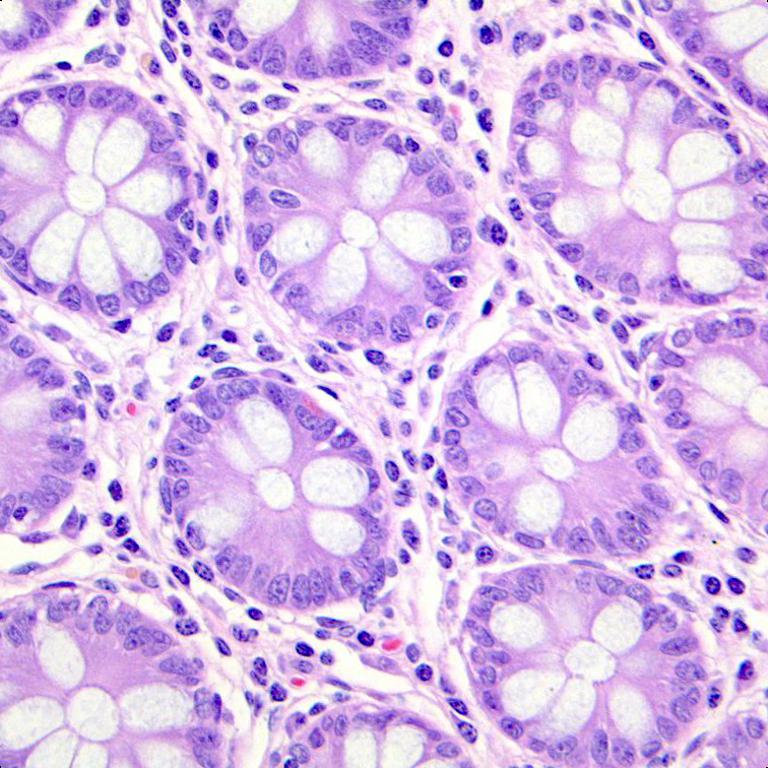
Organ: colon
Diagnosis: benign